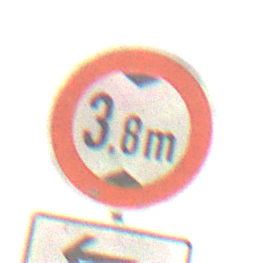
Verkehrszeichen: TatsaechlicheHoehe
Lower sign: RichtungsangabeDurchPfeile2
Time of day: SunriseSunset
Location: Outdoor (Nature)
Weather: PartlyCloudy
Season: NotSpecified
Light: Natural